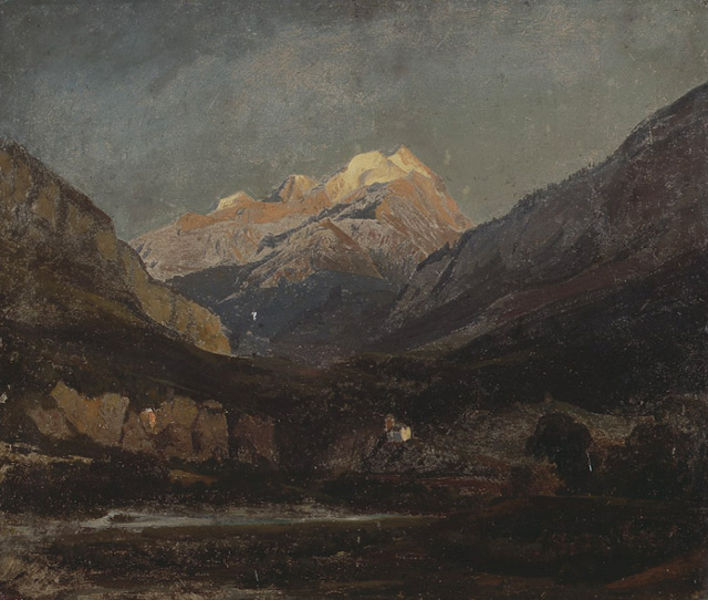
Titel: Schweizer Gebirgslandschaft mit Kapelle und fernem Schneegipfel
Künstler: Johann Wilhelm Schirmer
Standort: Karlsruhe
Institution: Staatliche Kunsthalle Karlsruhe
Schlagwörter: baum, berg, blau, dunkel, felsen, gemälde, gestein, gewitter, himmel, mann, meer, schatten, wasser, weiß, wolken, aquarell, bäume, fluss, gelb, grün, landschaft, see, teich, abend, braun, grau, hell, hintergrund, licht, mitte, nacht, schwarz, türkis, vordergrund, zeichnung, ölbild, ausblick, dach, eis, gebäude, gras, haus, rot, schnee, wiese, wolke, beige, malerei, alt, mensch, spitze, stein, steine, bild, öl, bach, dämmerung, ebene, einsamkeit, horizont, häuser, hügel, kühe, morgen, natur, sonnenaufgang, weite, brücke, büsche, einsam, hütte, kirche, sonne, wiesen, boden, dunkelheit, realismus, spitzen, pflanzen, tal, wald, turm, landschft, aussicht, spanien, gischt, papier, ruhe, düster, naturalismus, perspektive, fahne, berge, fels, gebirge, gipfel, gletscher, hang, leer, sonnenlicht, verlassen, öde, dorf, sonnenuntergang, kahl, klein, alm, berglandschaft, massiv, schlucht, steil, rauh, romantik, ölgemälde, luft, wetter, wild, finster, abendrot, steppe, leuchten, klippe, panorama, senke, bergdorf, ruine, sonnenstrahl, burg, bayern, kloster, kreuz, einöde, alpen, kälte, bergspitze, moos, zentralperspektive, draußen, lichtung, abgrund, groß, felsig, schweiz, mont blanc, kupfer, dynamik, strahl, leinwand, hodler, flecken, sicht, anwesen, moor, karg, wanderer, morgenrot, kapelle, frei, fleckig, bergrücken, wipfel, glühen, berghütte, aufstieg, zerklüftet, schroff, quadratisch, eisam, morgensonne, alp, zeichnug, segantini, wies, alpenglühn, kreidefels, trist, äl, alb, gerbirge, kirchlein, alpenglühen, felsmassiv, steilwand, abgeschiedenheit, zustand, wetterleuchten, fel, zugspitze, föhn, langschaft, unwirtlich, schneegrenze, einsames haus, himm, baum#, spitze#, mindere qualität, gißfel, dofr, landsfchaft, äö, geklipp, vereinzeltes haus, diud#+, unberg, wolken dunkel